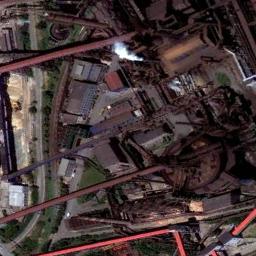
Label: thermal_power_station